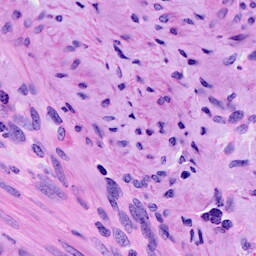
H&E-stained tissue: Cervix